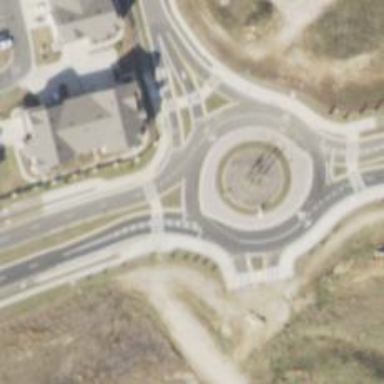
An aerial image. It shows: Roundabout at tertiary road junction.